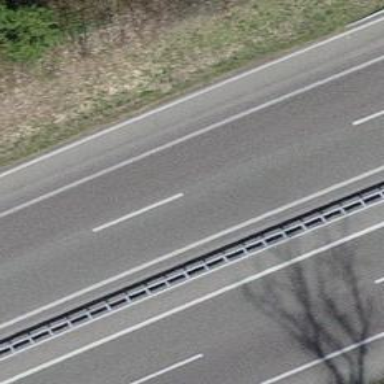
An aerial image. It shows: Asphalt motorway.